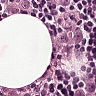
Metastatic tissue present: yes